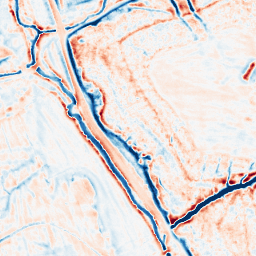
Category: edge_preserving
Decomposition family: bilateral
Decomposition parameters: d: 15
sigma_color: 50
sigma_space: 25
Upsampling method: bilinear
Upsampling parameters: scale: 8
Upsampling scale: 8